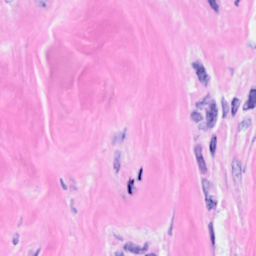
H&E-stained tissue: Breast